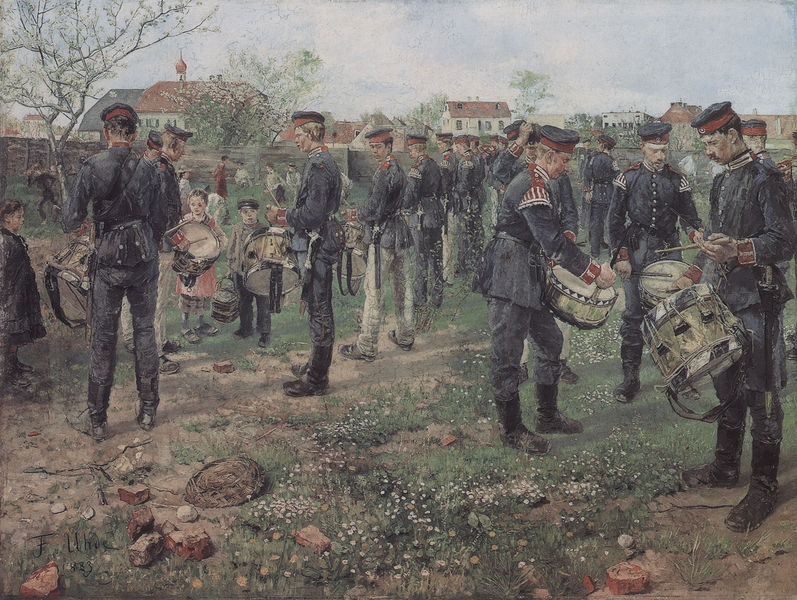
Titel: Bayerische Trommler (Trommelübung)
Künstler: Fritz von Uhde
Standort: Dresden
Institution: Gemäldegalerie Neue Meister
Schlagwörter: baum, blau, gemälde, himmel, mann, wolken, bäume, grün, kirchturm, menschen, mädchen, stadt, blume, blumen, braun, fenster, frankreich, grau, hut, hüte, kopfbedeckungen, licht, männer, schwarz, strasse, weiss, zeichnung, blüte, blüten, dach, gebäude, gras, gürtel, haus, rot, weg, wiese, wolke, zaun, fest, leute, malerei, rock, hose, jacke, kappen, mütze, mützen, schnurrbart, wand, kleidung, kragen, mensch, stein, steine, instrument, signatur, spiegel, erde, feld, felder, häuser, kirche, mantel, realismus, kind, personen, instrumente, konzert, musik, musiker, kinder, turm, deutschland, kopfbedeckung, farbig, naturalismus, ort, übung, fahne, hosen, jungen, knaben, datierung, dorf, dächer, mauer, ziegel, geröll, bauernhof, blümchen, vorbereitung, vorführung, franzosen, krieg, kaiser, soldaten, einheit, musikinstrument, musizieren, korb, junge, knöpfe, frühling, grun, ortschaft, kloster, zwiebelturm, militär, säbel, uniform, uniformen, jacken, schlag, soldat, stöcke, degen, stiefel, uniformrock, trommel, armee, heer, ziegelsteine, barett, knospen, regiment, nest, kapelle, gehöft, stadtmauer, umzug, naturalistisch, frühjahr, kaiserreich, parade, gänseblümchen, bumen, trommler, drausen, infanterie, formation, tambour, nationalsozialismus, deutsch französischer krieg, weiler, musikinstrumente, trommeln, erster weltkrieg, musikanten, uhde, deutsches reich, schlägel, manöver, mensc, schlegel, tauch, vogelnest, militärkapelle, musikkorps, blechtrommel, grpün, trommelübung, setein, 1850, 1890, ei, 1910, f, 1883, #schwarz, tambourmajor, 1933, spielmannszug, schlauzeug, soödaten, korps, blujme